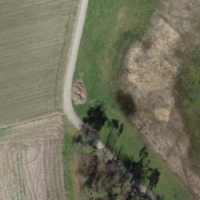
EUNIS habitat code: 52
Species observed at this site:
Iris sibirica